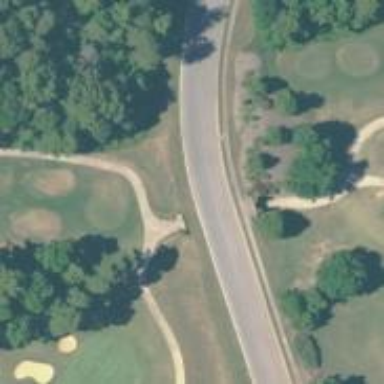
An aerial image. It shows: Service road used as golf cart path.